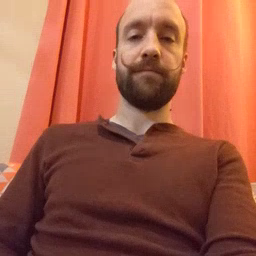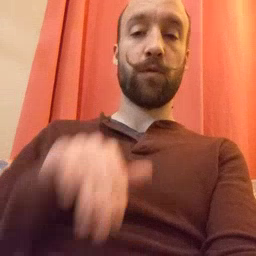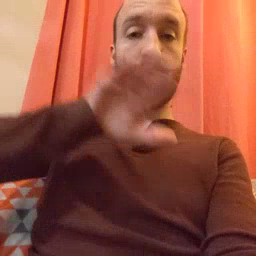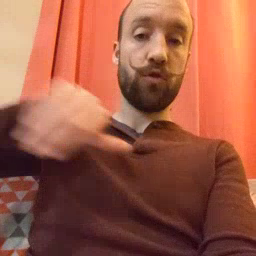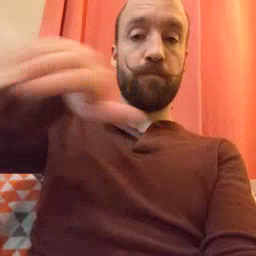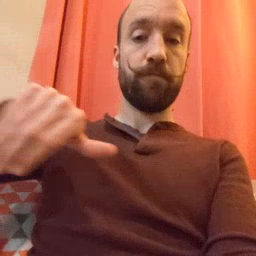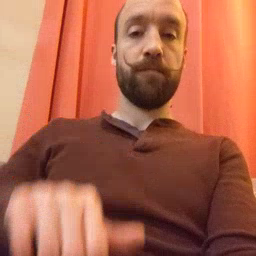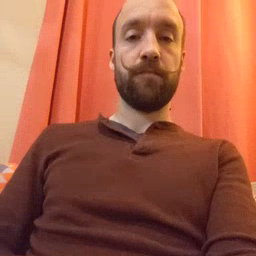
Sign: pool